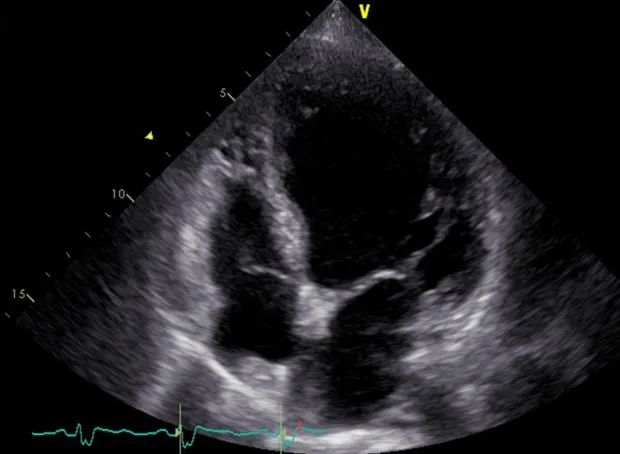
Four-chamber echocardiogram showing a dilated left ventricle.
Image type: radiology (ultrasound)